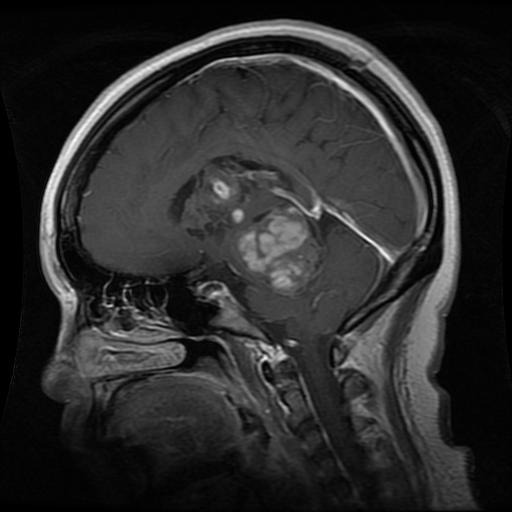
Label: glioma